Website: walmart
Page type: receipt
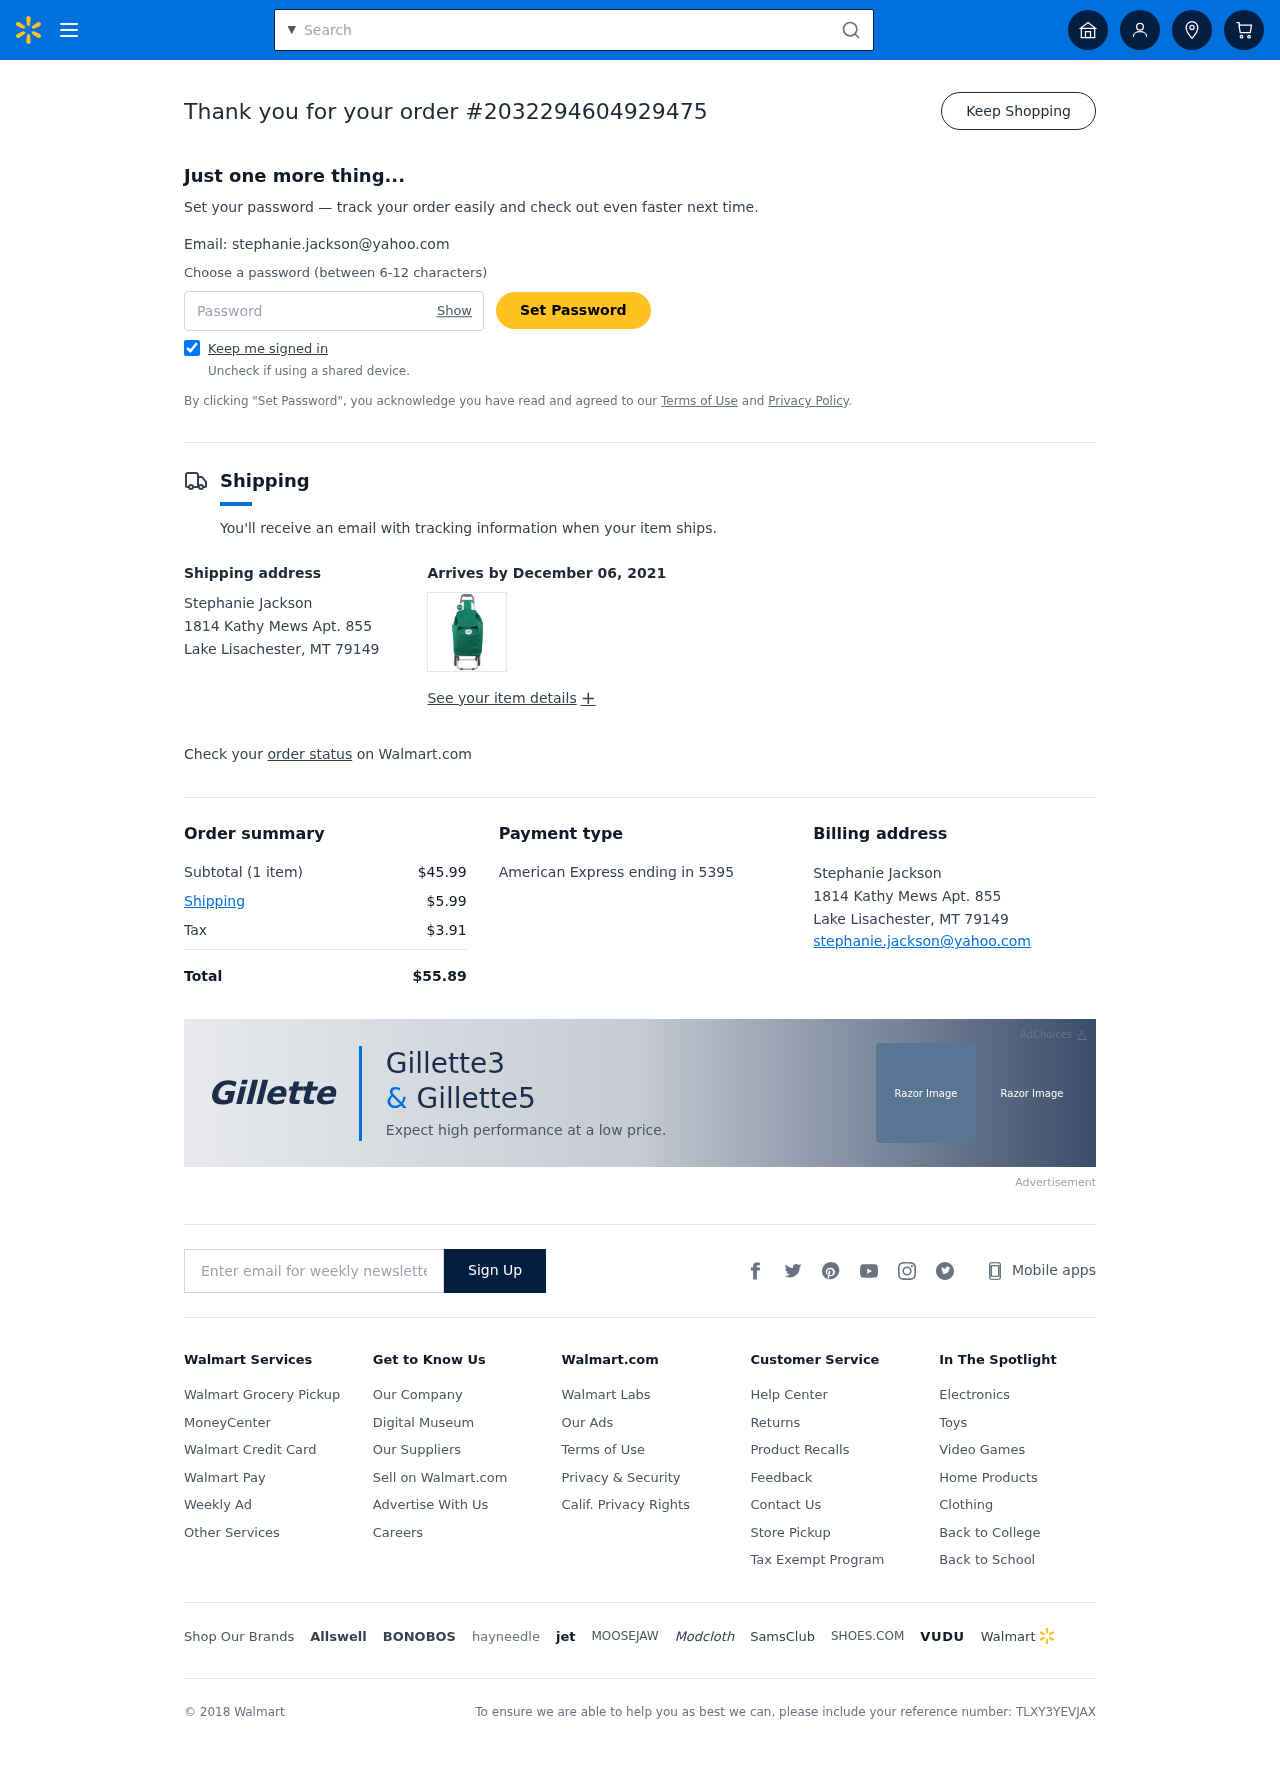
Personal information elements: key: PII_CARD_LAST4
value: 5395
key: PII_CARD_TYPE
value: American Express
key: PII_CITY_STATE_ZIP
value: Lake Lisachester, MT 79149
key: PII_EMAIL
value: stephanie.jackson@yahoo.com
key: PII_FULLNAME
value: Stephanie Jackson
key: PII_STREET
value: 1814 Kathy Mews Apt. 855
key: PII_FULLNAME2
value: Stephanie Jackson
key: PII_CITY
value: Lake Lisachester
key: PII_STATE_ABBR
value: MT
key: PII_POSTCODE
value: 79149
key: PII_POSTCODE_FULL
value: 79149
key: PII_CITY_STATE
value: Lake Lisachester, MT
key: PII_POSTCODE_NUMERIC
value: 79149
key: PII_EMAIL2
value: stephanie.jackson@yahoo.com
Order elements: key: ORDER_ID
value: #2032294604929475
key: ORDER_DELIVERY_DATE
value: December 06, 2021
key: ORDER_NUM_ITEMS
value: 1 item
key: ORDER_SUBTOTAL
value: $45.99
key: ORDER_SHIPPING_COST
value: $5.99
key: ORDER_TAX
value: $3.91
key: ORDER_TOTAL
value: $55.89
Search elements: key: HEADER_SEARCH
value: Search